Question: This is a mess and does not work as planned. Banging head against wall. There must be a quicker and cleaner way to achieve this, i have 3 divs all with a "p" tag in each. If the values are between certain setpoint then i'm trying to implement a traffic light system by swapping img src's...
jQuery:
'''
$(document).ready(function() {
$.get("db.php?phase=1", function(data){ $("#phase1 p").html(data); });
$.get("db.php?phase=2", function(data){ $("#phase2 p").html(data); });
$.get("db.php?phase=3", function(data){ $("#phase3 p").html(data); });
$.get("db.php?tstamp=1", function(data){ $("#tstamp p").html(data); });
setInterval(function() {
$.get("db.php?phase=1", function(data){ $("#phase1 p").html(data); });
$.get("db.php?phase=2", function(data){ $("#phase2 p").html(data); });
$.get("db.php?phase=3", function(data){ $("#phase3 p").html(data); });
$.get("db.php?tstamp=1", function(data){ $("#tstamp p").html(data); });
}, 60000);
if ($("#phase1 p").val() < 400){
$("#phase1light").attr("src", "/phases/img/green.png");
}
else if (($("#phase1 p").val() > 400 && $("#phase1 p").val() < 500)){
$("#phase1light").attr("src", "/phases/img/amber.png");
}
else if ($("#phase1 p").val() > 500){
$("#phase1light").attr("src", "/phases/img/red.png");
};
if ($("#phase2 p").val() < 400){
$("#phase2light").attr("src", "/phases/img/green.png");
}
else if (($("#phase2 p").val() > 400 && $("#phase2 p").val() < 500)){
$("#phase2light").attr("src", "/phases/img/amber.png");
}
else if ($("#phase2 p").val() > 500){
$("#phase2light").attr("src", "/phases/img/red.png");
};
if ($("#phase3 p").val() < 400){
$("#phase3light").attr("src", "/phases/img/green.png");
}
else if (($("#phase3 p").val() > 400 && $("#phase2 p").val() < 500)){
$("#phase3light").attr("src", "/phases/img/amber.png");
}
else if ($("#phase3 p").val() > 500){
$("#phase3light").attr("src", "/phases/img/red.png");
};
});
'''
HTML:
'''
<div id="phase1">
<p class="results"></p>
<img id="phase1light" src="/phases/img/red.png" />
</div>
<div id="phase2">
<p class="results"></p>
<img id="phase1light" src="/phases/img/red.png" />
</div>
<div id="phase3">
<p class="results"></p>
<img id="phase1light" src="/phases/img/red.png" />
</div>
'''
HELP!

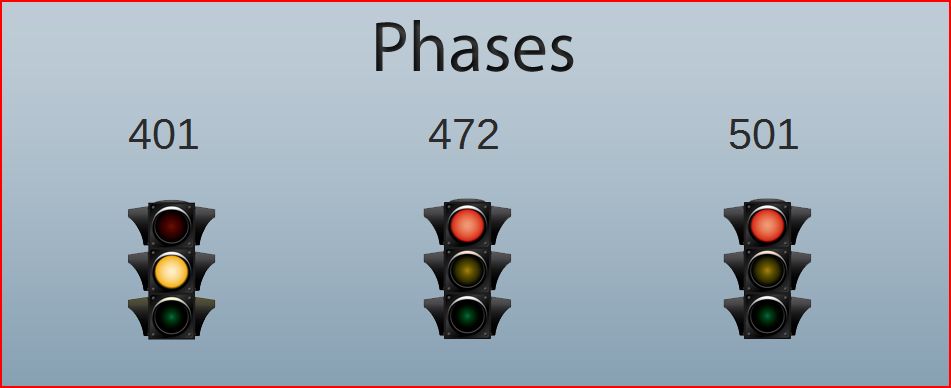
Answer: I haven't tested this, but it should work:
'''
phasePath = '/phases/img/';
(function getTheData() {
$.get("db.php?tstamp=1", function(data){ $("#tstamp p").html(data); });
$("div[id^=phase]").each(function() {
var phaseId = $(this).attr('id').substr(5);
$.get("db.php?phase=" + phaseId, function(data){
var phaseVal = data;
if(phaseVal >= 500) {
var phaseImg = 'red.png';
} else {
if(phaseVal >= 400) {
var phaseImg = 'amber.png';
} else {
var phaseImg = 'green.png';
}
}
$("p", this).html(data);
$("img", this).attr("src", phasePath + phaseImg);
});
});
})();
setInterval(getTheData, 6000);
'''
Hope this helps.